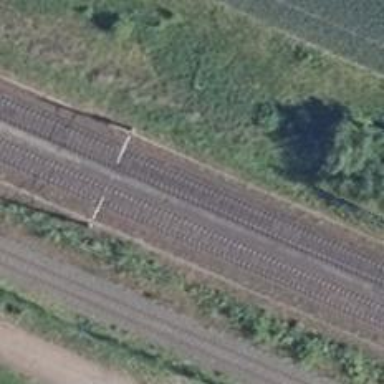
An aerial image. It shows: Railway signal with block marker type for train protection. Catenary masts are present along the railway signal.